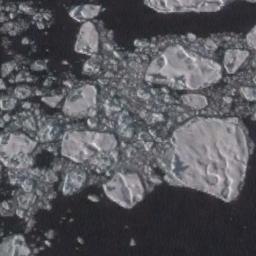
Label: sea_ice